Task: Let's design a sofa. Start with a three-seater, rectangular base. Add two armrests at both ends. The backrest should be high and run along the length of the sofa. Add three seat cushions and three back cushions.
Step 136:
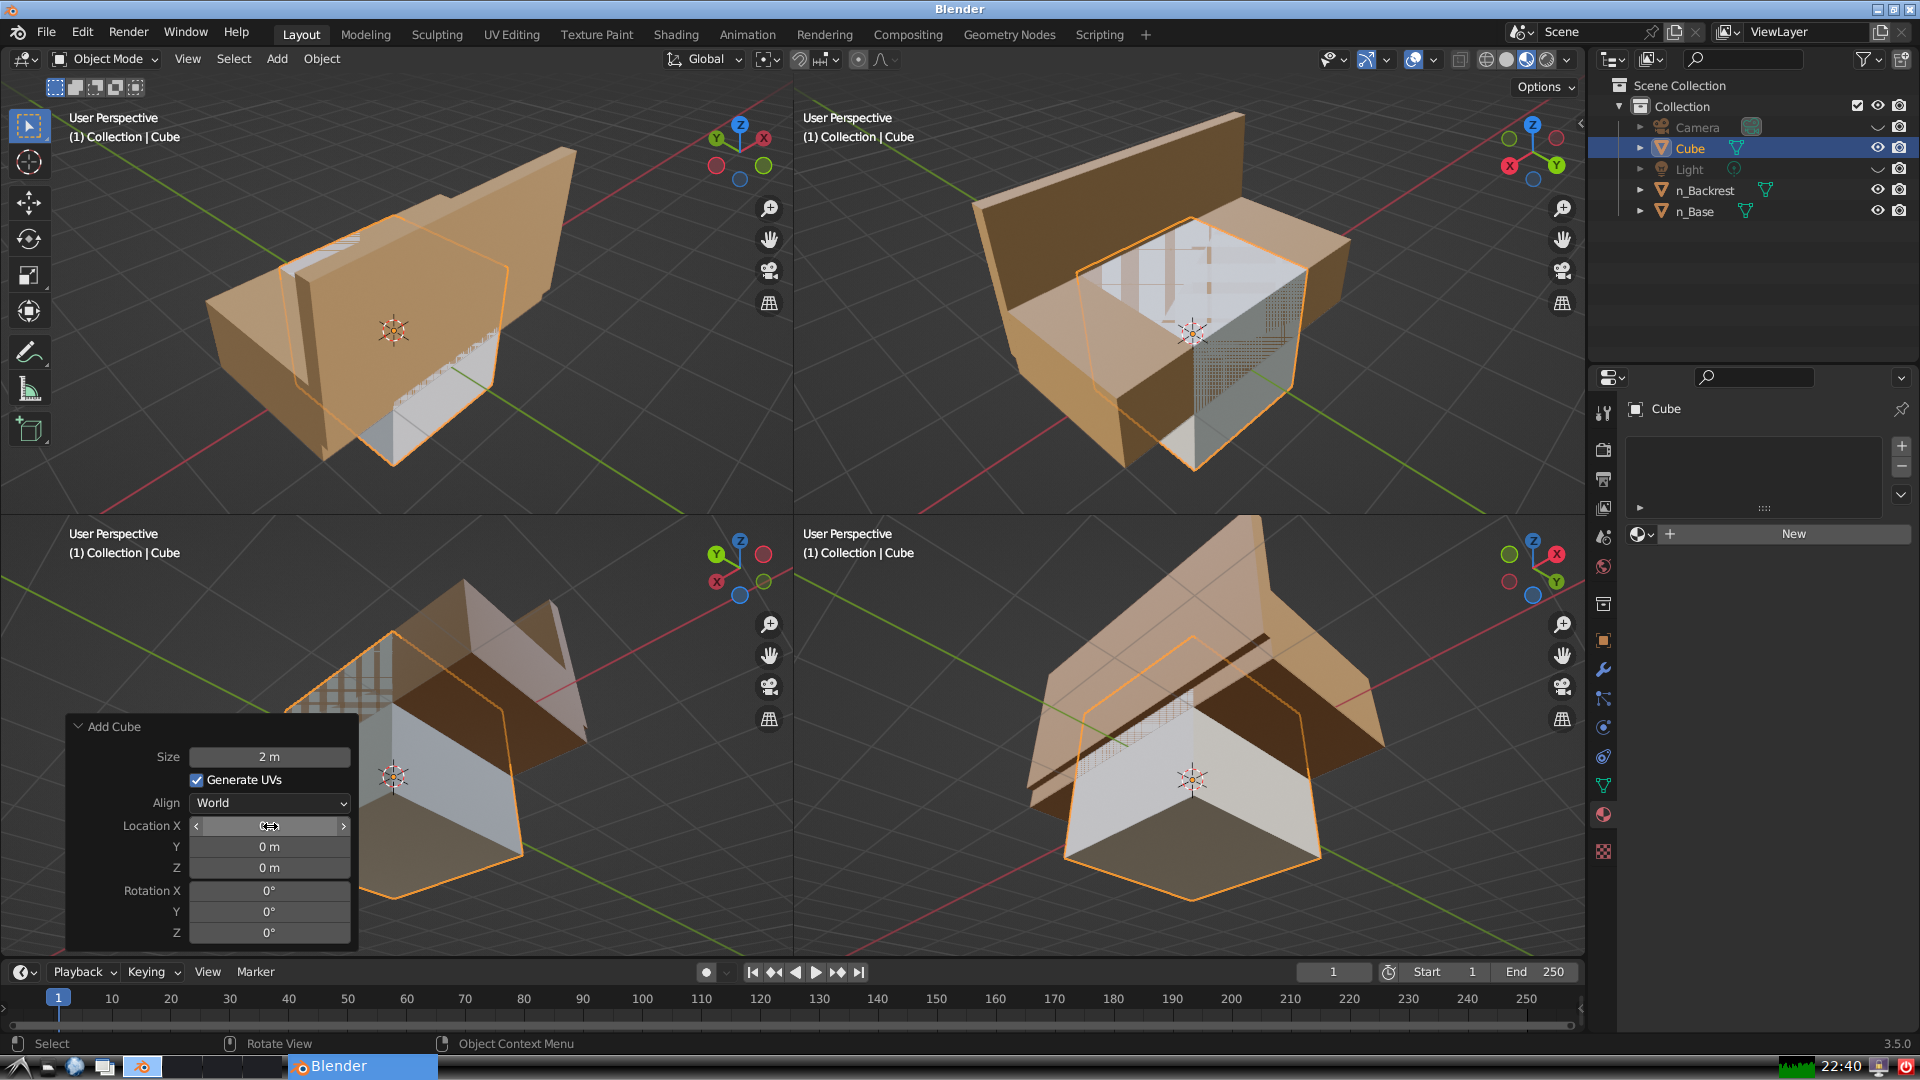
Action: click: no